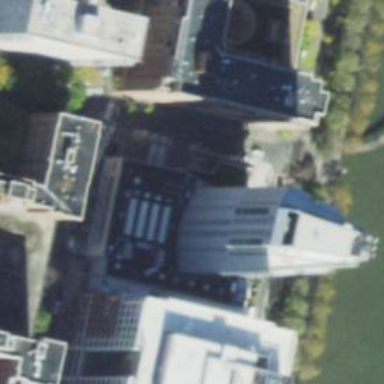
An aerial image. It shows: Part of building is shown in the image.